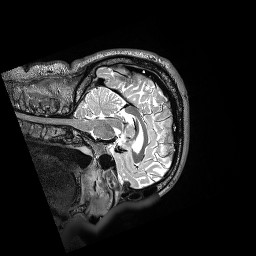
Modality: T2w
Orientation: sagittal
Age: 45
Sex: male